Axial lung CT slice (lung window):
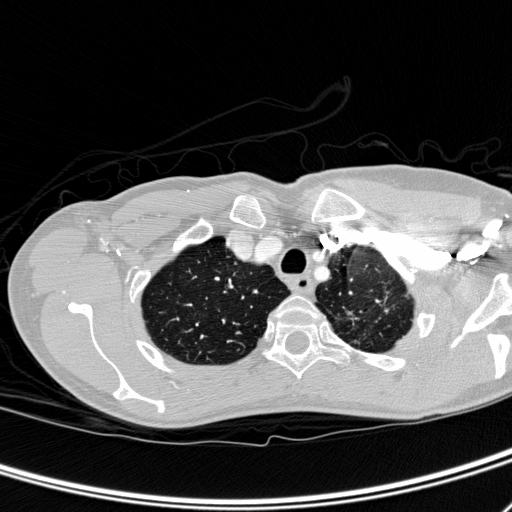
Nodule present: no